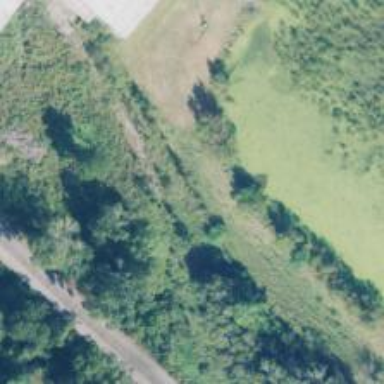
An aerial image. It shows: Disused railway spur service.